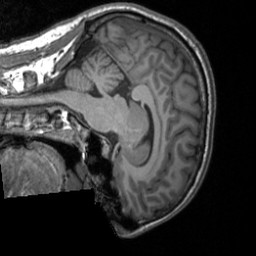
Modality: T1w
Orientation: sagittal
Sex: male
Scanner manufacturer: siemens
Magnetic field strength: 3 T
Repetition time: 1.9 s
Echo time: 0.00226 s